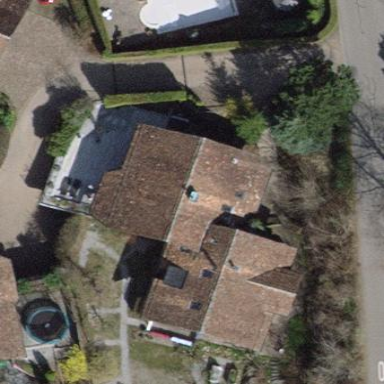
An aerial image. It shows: Simple and straightforward house.